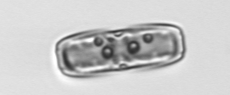
Label: Ephemera